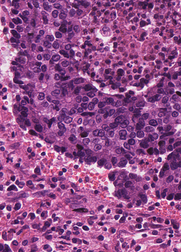
Tumor epithelial tissue: yes
Tumor-associated stroma tissue: yes
Normal tissue: no